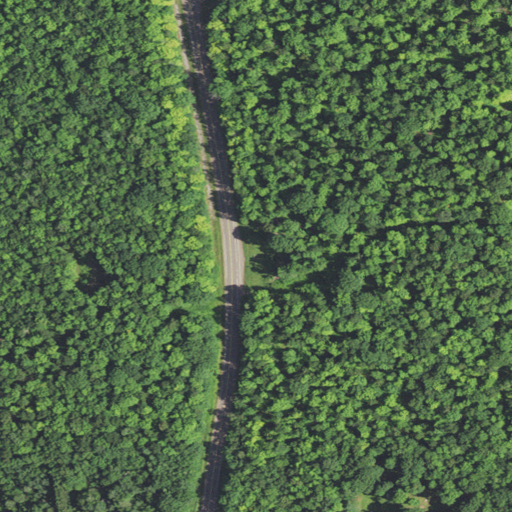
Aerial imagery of mountain in Wisconsin named Ninemile Hill containing deciduous forest, open development, low intensity development, pasture, and mixed forest